Brain MRI, t2w sequence, axial 2D slice.
Patient: age 29, sex F, weight 78 kg, height 1.78 m
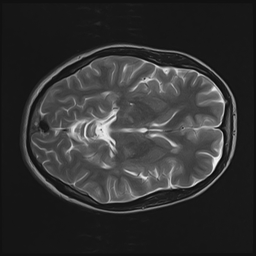